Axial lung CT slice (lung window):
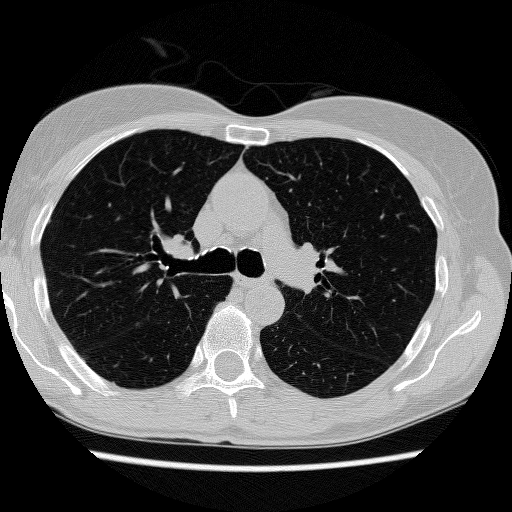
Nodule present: no